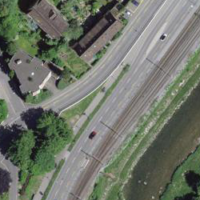
EUNIS habitat code: 57
Species observed at this site:
Tettigonia viridissima
Levisticum officinale